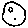
Label: moon